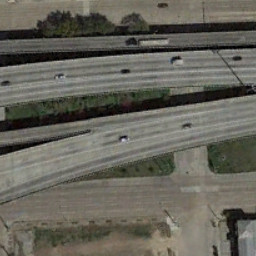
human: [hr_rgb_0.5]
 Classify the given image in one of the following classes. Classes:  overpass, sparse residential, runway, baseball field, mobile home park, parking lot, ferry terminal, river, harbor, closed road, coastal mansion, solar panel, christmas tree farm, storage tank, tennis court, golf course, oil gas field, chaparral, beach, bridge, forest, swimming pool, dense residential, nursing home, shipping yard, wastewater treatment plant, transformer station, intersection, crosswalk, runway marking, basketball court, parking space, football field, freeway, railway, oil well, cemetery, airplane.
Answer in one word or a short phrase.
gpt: overpass